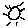
Label: sun